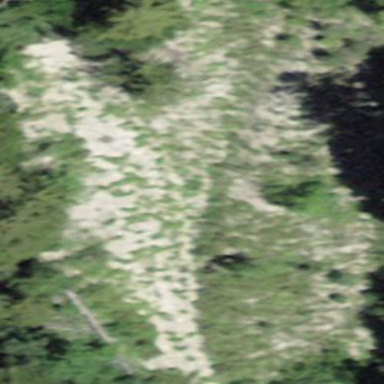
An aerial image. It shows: Natural scree.